Question: I am trying to use <URL> to put corner-ribbons on my divs..
'''
.ribbon-wrapper-green {
width: 85px;
height: 88px;
overflow: hidden;
position: absolute;
top: -3px;
right: -3px;
}
.ribbon-green {
font-size: 10px;
font-weight:bold;
color: #111;
text-align: center;
text-shadow: rgba(255,255,255,0.5) 0px 1px 0px;
-webkit-transform: rotate(45deg);
-moz-transform: rotate(45deg);
-ms-transform: rotate(45deg);
-o-transform: rotate(45deg);
position: relative;
padding: 3px 0;
left: -5px;
top: 15px;
width: 120px;
background-color: #BFDC7A;
background-image: -webkit-gradient(linear, left top, left bottom, from(#BFDC7A), to(#8EBF45));
background-image: -webkit-linear-gradient(top, #BFDC7A, #8EBF45);
background-image: -moz-linear-gradient(top, #BFDC7A, #8EBF45);
background-image: -ms-linear-gradient(top, #BFDC7A, #8EBF45);
background-image: -o-linear-gradient(top, #BFDC7A, #8EBF45);
color: #6a6340;
-webkit-box-shadow: 0px 0px 3px rgba(0,0,0,0.3);
-moz-box-shadow: 0px 0px 3px rgba(0,0,0,0.3);
box-shadow: 0px 0px 3px rgba(0,0,0,0.3);
}
'''
The problem is that, when small and rotated, the text seems to break.
Here's the Fiddle :
<URL>
If its not breaking in your browser, here's a snapshot of what i am facing :

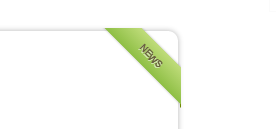
Answer: I resolved this problem, thanks to showdev, by using
'''
-webkit-transform: rotate(45deg) translate3d( 0, 0, 0);
'''
That's because fonts are antialiased by default in chrome, and using 'translated3d(0,0,0)' smoothens them.
More here : <URL>